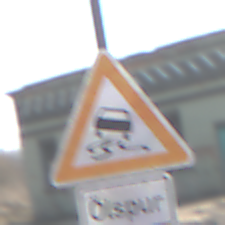
Verkehrszeichen: SchleuderOderRutschgefahr
Zusatzzeichen unten: HinweiseAufGefahrenDurchVerbaleAngabe1
Umgebung: Outdoor, Suburban
Tageszeit: Midday
Wetter: PartlyCloudy
Licht: Natural
Jahreszeit: NotSpecified
Kontrast: HighContrast